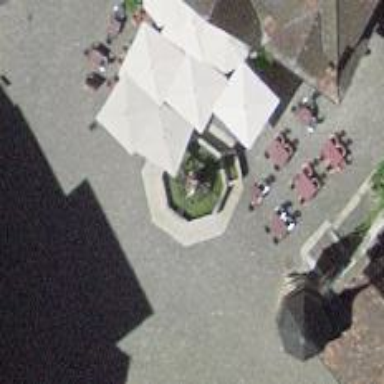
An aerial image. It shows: Fountain.